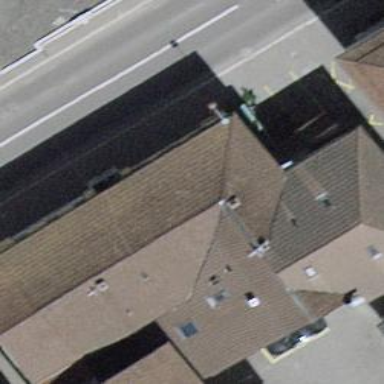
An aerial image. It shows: Restaurant.